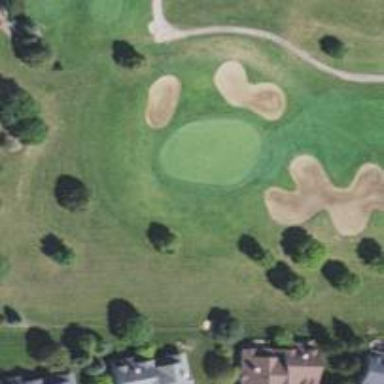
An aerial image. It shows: View of golf hole.